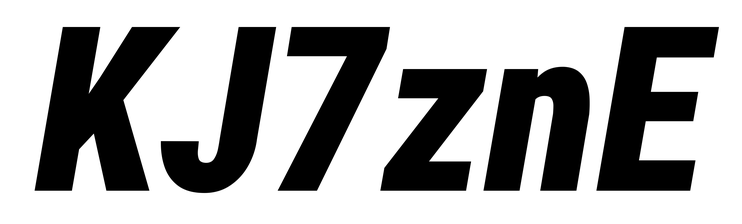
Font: Roboto-Italic_Condensed_Black_Italic